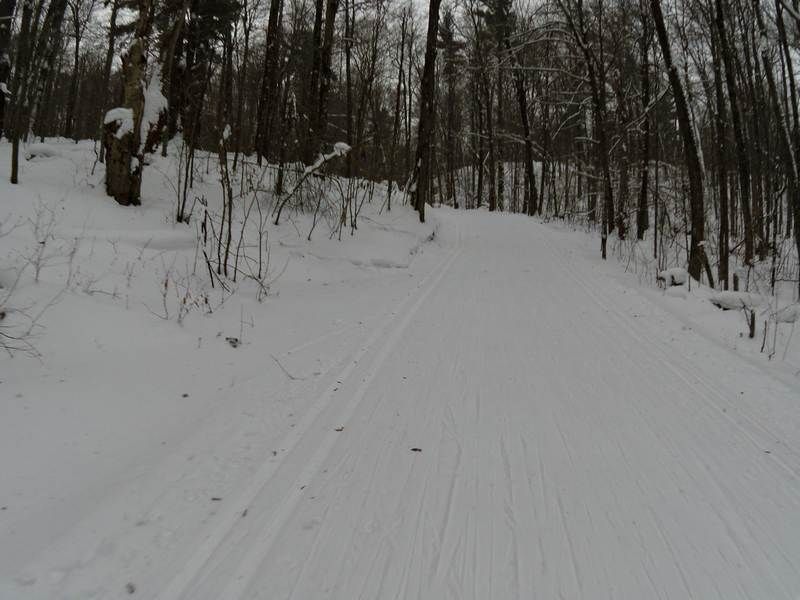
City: ottawa-gatineau